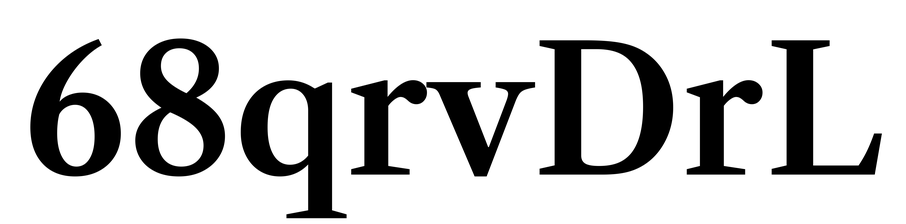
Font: LibreCaslonText_SemiBold